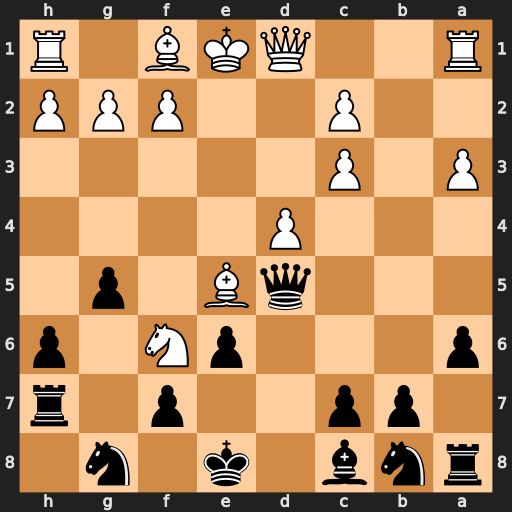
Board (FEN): rnb1k1n1/1pp2p1r/p3pN1p/3qB1p1/3P4/P1P5/2P2PPP/R2QKB1R
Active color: b
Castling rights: KQq
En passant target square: -
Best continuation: Nxf6 Bxf6 Nd7 Be5 Nxe5